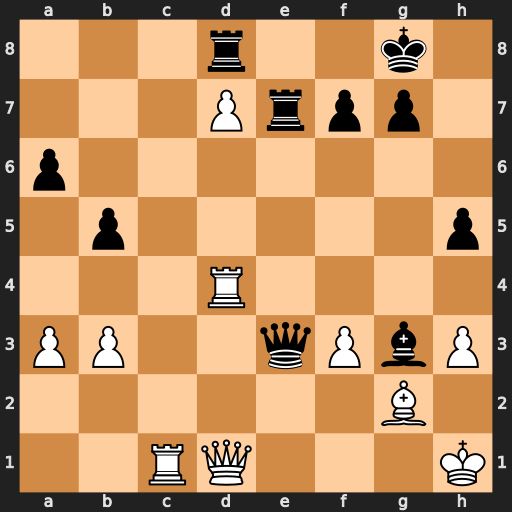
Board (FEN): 3r2k1/3Prpp1/p7/1p5p/3R4/PP2qPbP/6B1/2RQ3K
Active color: w
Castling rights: -
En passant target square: -
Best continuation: Rc8 Rxd7 Rxd8+ Rxd8 Rxd8+